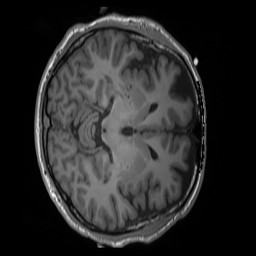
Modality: T1w
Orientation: axial
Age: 66
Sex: male
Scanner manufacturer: siemens
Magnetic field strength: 3 T
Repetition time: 1.55 s
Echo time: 0.00234 s